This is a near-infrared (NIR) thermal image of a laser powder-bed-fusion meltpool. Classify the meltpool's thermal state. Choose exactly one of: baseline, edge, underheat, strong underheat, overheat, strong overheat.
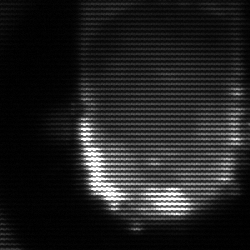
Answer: baseline